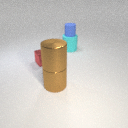
large brown metal cylinder to the left of small blue rubber cylinder